Interaction volume radius: 10 \u00c5
Interaction volume height: 50 \u00c5
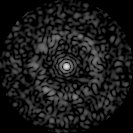
Disorder parameter: 0.8357